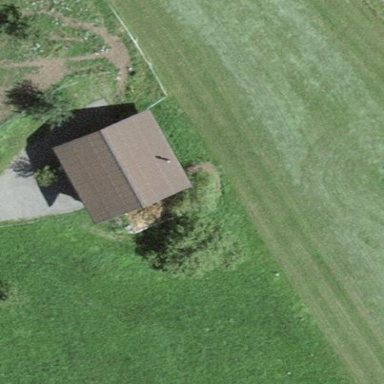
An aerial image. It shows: Rural barn.